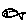
Label: fish